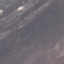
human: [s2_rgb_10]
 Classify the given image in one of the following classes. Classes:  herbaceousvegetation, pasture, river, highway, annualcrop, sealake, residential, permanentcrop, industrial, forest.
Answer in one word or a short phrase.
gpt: HerbaceousVegetation